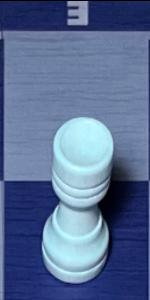
Label: Rook_White